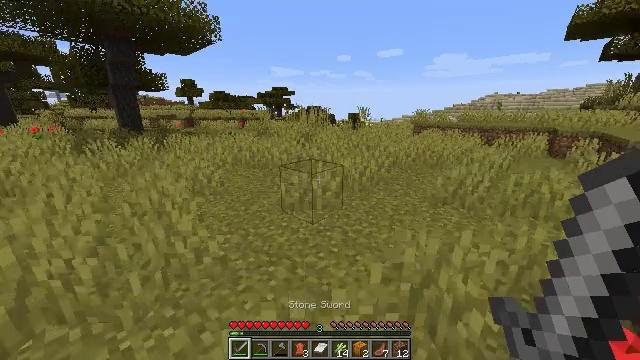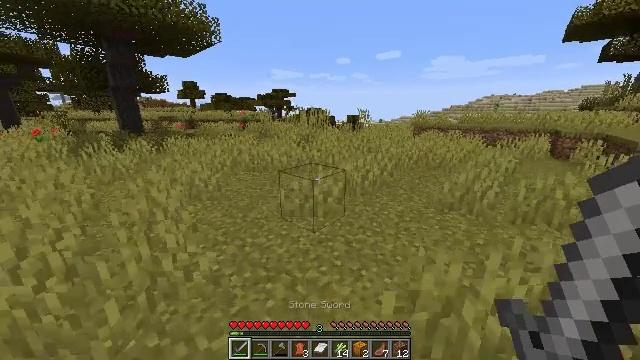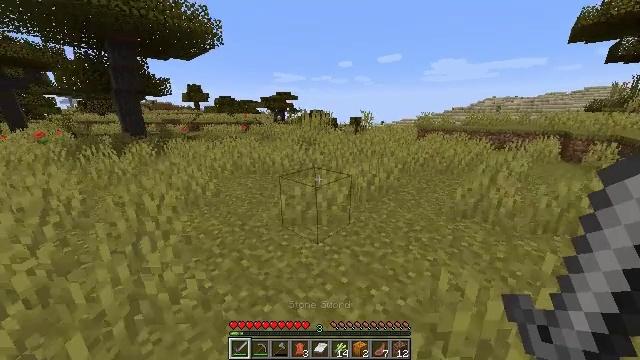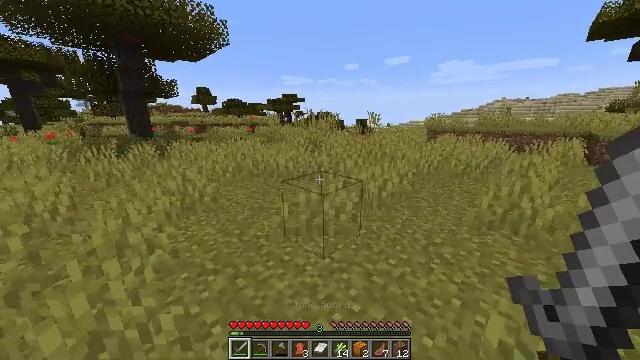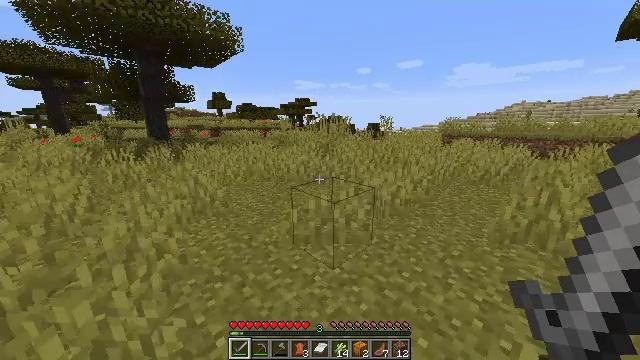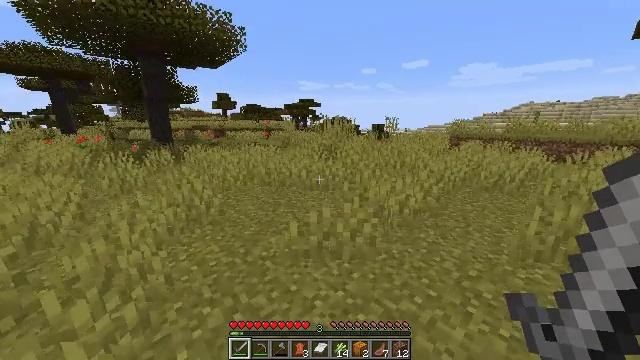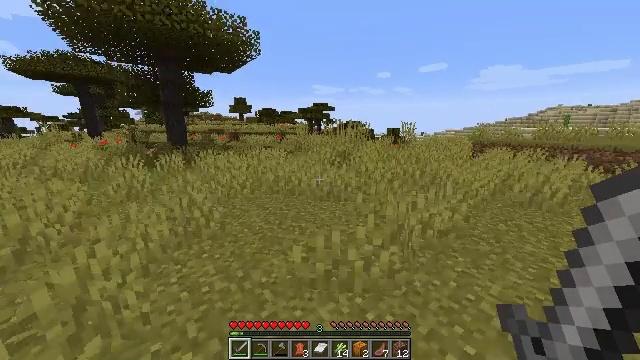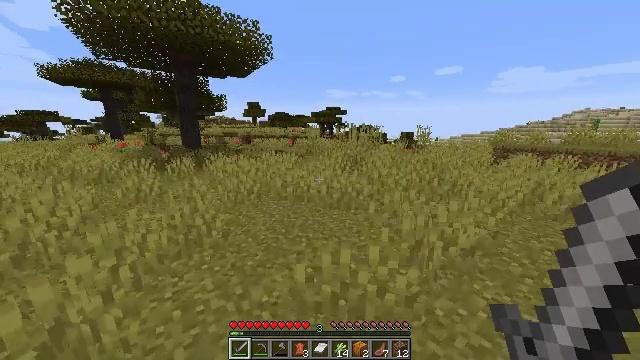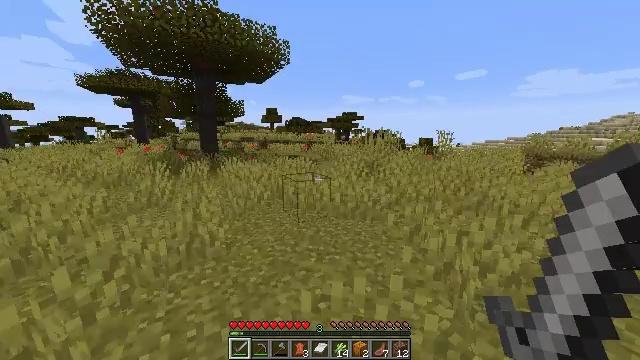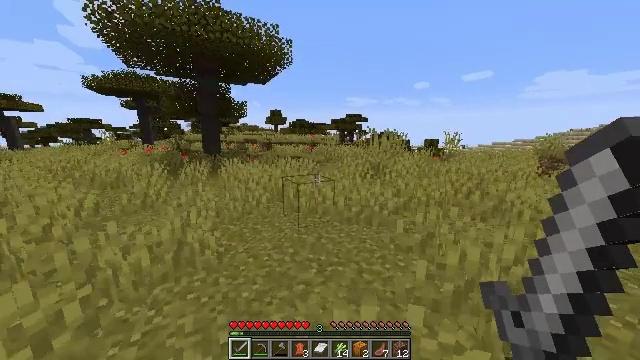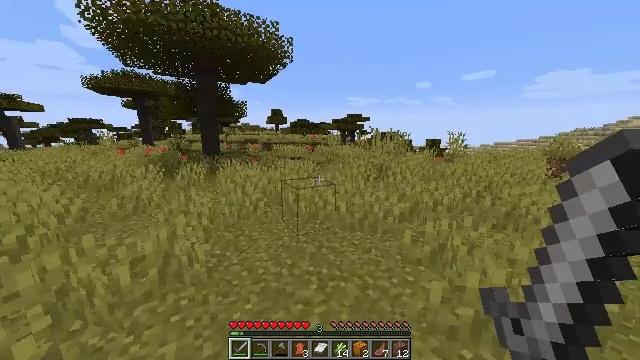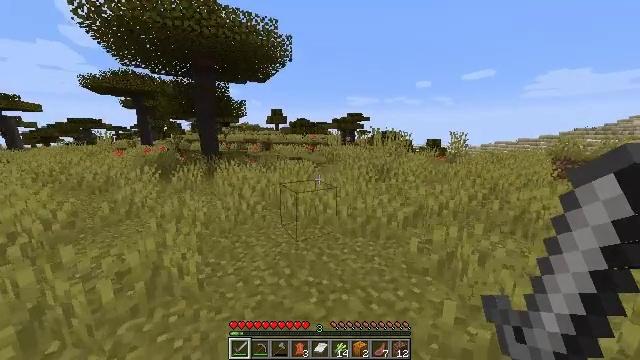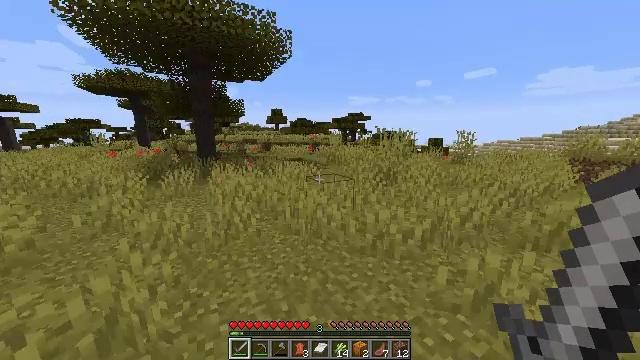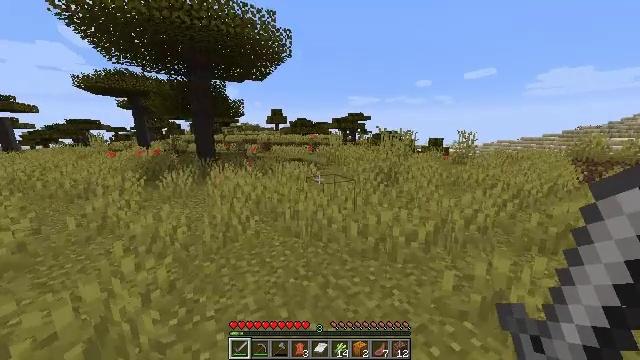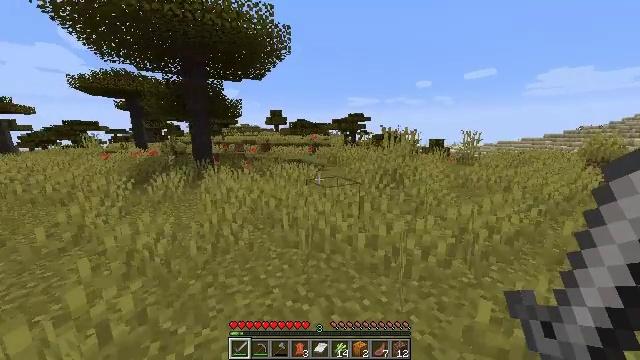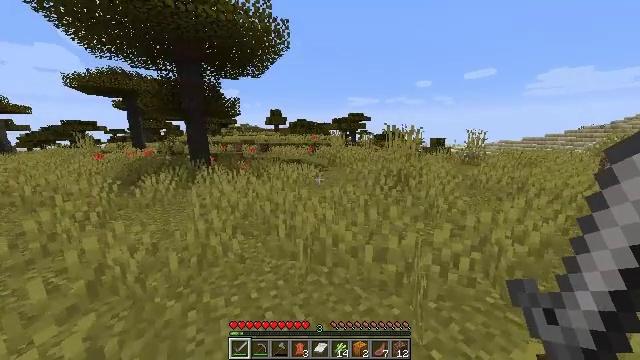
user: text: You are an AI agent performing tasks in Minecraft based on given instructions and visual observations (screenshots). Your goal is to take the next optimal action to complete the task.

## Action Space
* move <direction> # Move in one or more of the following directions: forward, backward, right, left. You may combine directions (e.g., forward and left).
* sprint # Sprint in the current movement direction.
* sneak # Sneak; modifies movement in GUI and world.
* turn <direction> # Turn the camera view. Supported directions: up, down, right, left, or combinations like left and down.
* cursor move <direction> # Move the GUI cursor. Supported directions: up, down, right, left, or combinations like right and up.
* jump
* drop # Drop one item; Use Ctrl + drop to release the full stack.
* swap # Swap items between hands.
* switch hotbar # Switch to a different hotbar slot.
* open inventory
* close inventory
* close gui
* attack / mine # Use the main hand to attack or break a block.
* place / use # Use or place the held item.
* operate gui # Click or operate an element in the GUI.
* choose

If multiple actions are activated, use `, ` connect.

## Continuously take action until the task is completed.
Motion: motion action
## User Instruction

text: Gather grass block for landscaping.
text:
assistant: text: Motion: move forward, sprint
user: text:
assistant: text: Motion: move forward, sprint
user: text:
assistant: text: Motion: move forward, sprint, turn left
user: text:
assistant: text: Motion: move forward, sprint, turn left and up
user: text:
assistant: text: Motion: move forward, sprint, turn left
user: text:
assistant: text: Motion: move forward, sprint, turn left and up
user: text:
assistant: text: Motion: move forward, sprint, turn left
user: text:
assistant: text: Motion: move forward, sprint, turn left and up
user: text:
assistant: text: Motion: move forward, sprint, turn left
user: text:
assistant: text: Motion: move forward, sprint
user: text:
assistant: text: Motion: move forward, sprint
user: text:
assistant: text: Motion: move forward, sprint
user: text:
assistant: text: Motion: move forward, sprint
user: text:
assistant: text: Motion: move forward, sprint
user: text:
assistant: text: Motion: move forward, sprint
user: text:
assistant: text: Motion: move forward, sprint
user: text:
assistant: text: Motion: move forward, sprint
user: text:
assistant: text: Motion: move forward, sprint
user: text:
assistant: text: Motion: move forward, sprint
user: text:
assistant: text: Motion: move forward, sprint
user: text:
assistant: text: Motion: move forward, sprint
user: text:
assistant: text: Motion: move forward, sprint
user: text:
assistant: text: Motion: move forward, sprint
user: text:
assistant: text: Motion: move forward, sprint
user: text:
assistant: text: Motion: move forward, sprint
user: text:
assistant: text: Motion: move forward, sprint
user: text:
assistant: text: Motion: move forward, sprint
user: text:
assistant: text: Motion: move forward, sprint
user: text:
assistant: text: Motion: move forward, sprint
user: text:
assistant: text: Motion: move forward, sprint